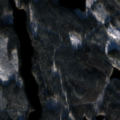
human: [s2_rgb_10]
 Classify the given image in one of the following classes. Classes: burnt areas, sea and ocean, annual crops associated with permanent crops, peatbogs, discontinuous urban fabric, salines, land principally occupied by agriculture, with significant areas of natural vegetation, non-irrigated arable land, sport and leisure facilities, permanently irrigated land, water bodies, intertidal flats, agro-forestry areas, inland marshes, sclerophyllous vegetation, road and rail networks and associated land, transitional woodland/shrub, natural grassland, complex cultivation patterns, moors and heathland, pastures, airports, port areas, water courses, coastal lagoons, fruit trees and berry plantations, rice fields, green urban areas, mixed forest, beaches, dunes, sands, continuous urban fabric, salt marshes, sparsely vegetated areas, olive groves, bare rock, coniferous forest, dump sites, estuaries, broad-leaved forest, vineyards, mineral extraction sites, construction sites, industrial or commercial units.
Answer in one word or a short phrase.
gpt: coniferous forest, mixed forest, transitional woodland/shrub, water bodies